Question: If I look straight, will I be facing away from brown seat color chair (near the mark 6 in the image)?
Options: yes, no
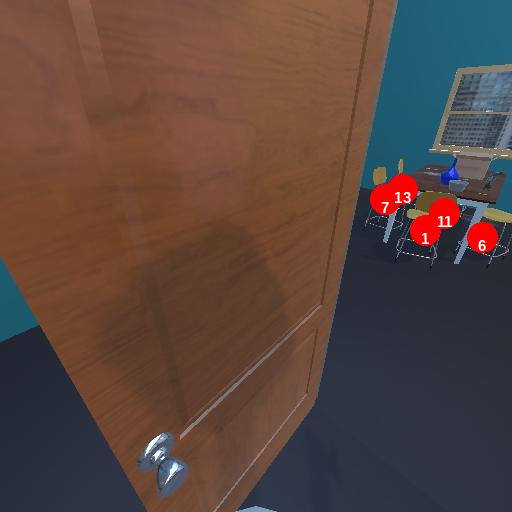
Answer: yes